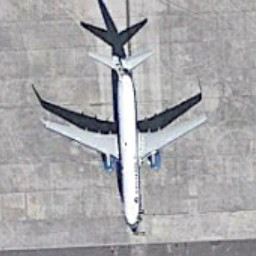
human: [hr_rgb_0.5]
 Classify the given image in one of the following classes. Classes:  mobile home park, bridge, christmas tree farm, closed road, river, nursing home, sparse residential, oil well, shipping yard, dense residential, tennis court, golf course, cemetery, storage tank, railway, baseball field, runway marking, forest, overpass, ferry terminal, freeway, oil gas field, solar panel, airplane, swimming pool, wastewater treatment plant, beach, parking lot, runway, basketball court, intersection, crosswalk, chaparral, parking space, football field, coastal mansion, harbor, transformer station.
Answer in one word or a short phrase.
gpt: airplane